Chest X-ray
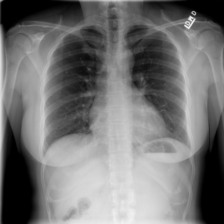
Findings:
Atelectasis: negative
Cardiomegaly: negative
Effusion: negative
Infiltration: negative
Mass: negative
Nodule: negative
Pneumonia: negative
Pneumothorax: negative
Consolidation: negative
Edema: negative
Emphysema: negative
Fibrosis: negative
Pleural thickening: negative
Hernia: negative